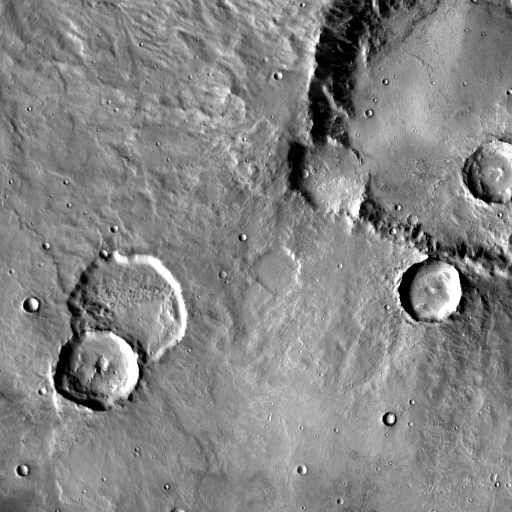
Crater classes present: Background, Other, Layered, Buried, Secondary